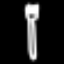
Label: fork